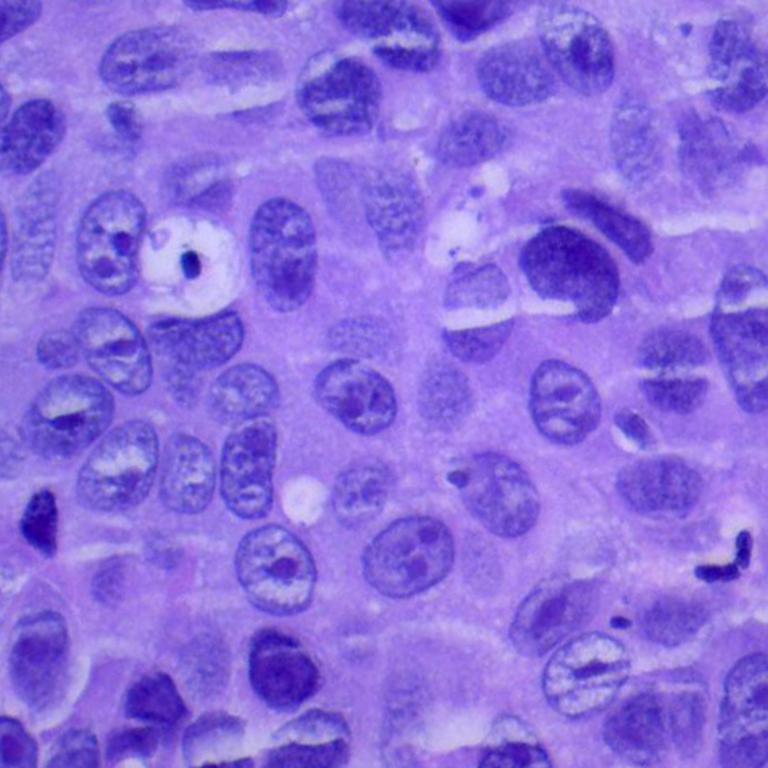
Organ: lung
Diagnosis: squamous carcinomas